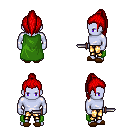
a pixel art fantasy rpg character, male body template, dark elf, purple skin, green cape, gold greaves, red long topknot hairstyle, brown slippers, dagger, four views (front, back, left, right), 2x2 character sprite sheet, small pixel art, hard edges, no anti-aliasing